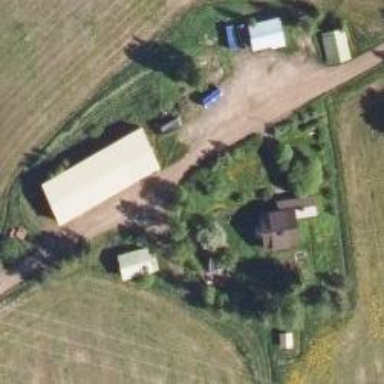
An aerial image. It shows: Farmyard area.